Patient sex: M
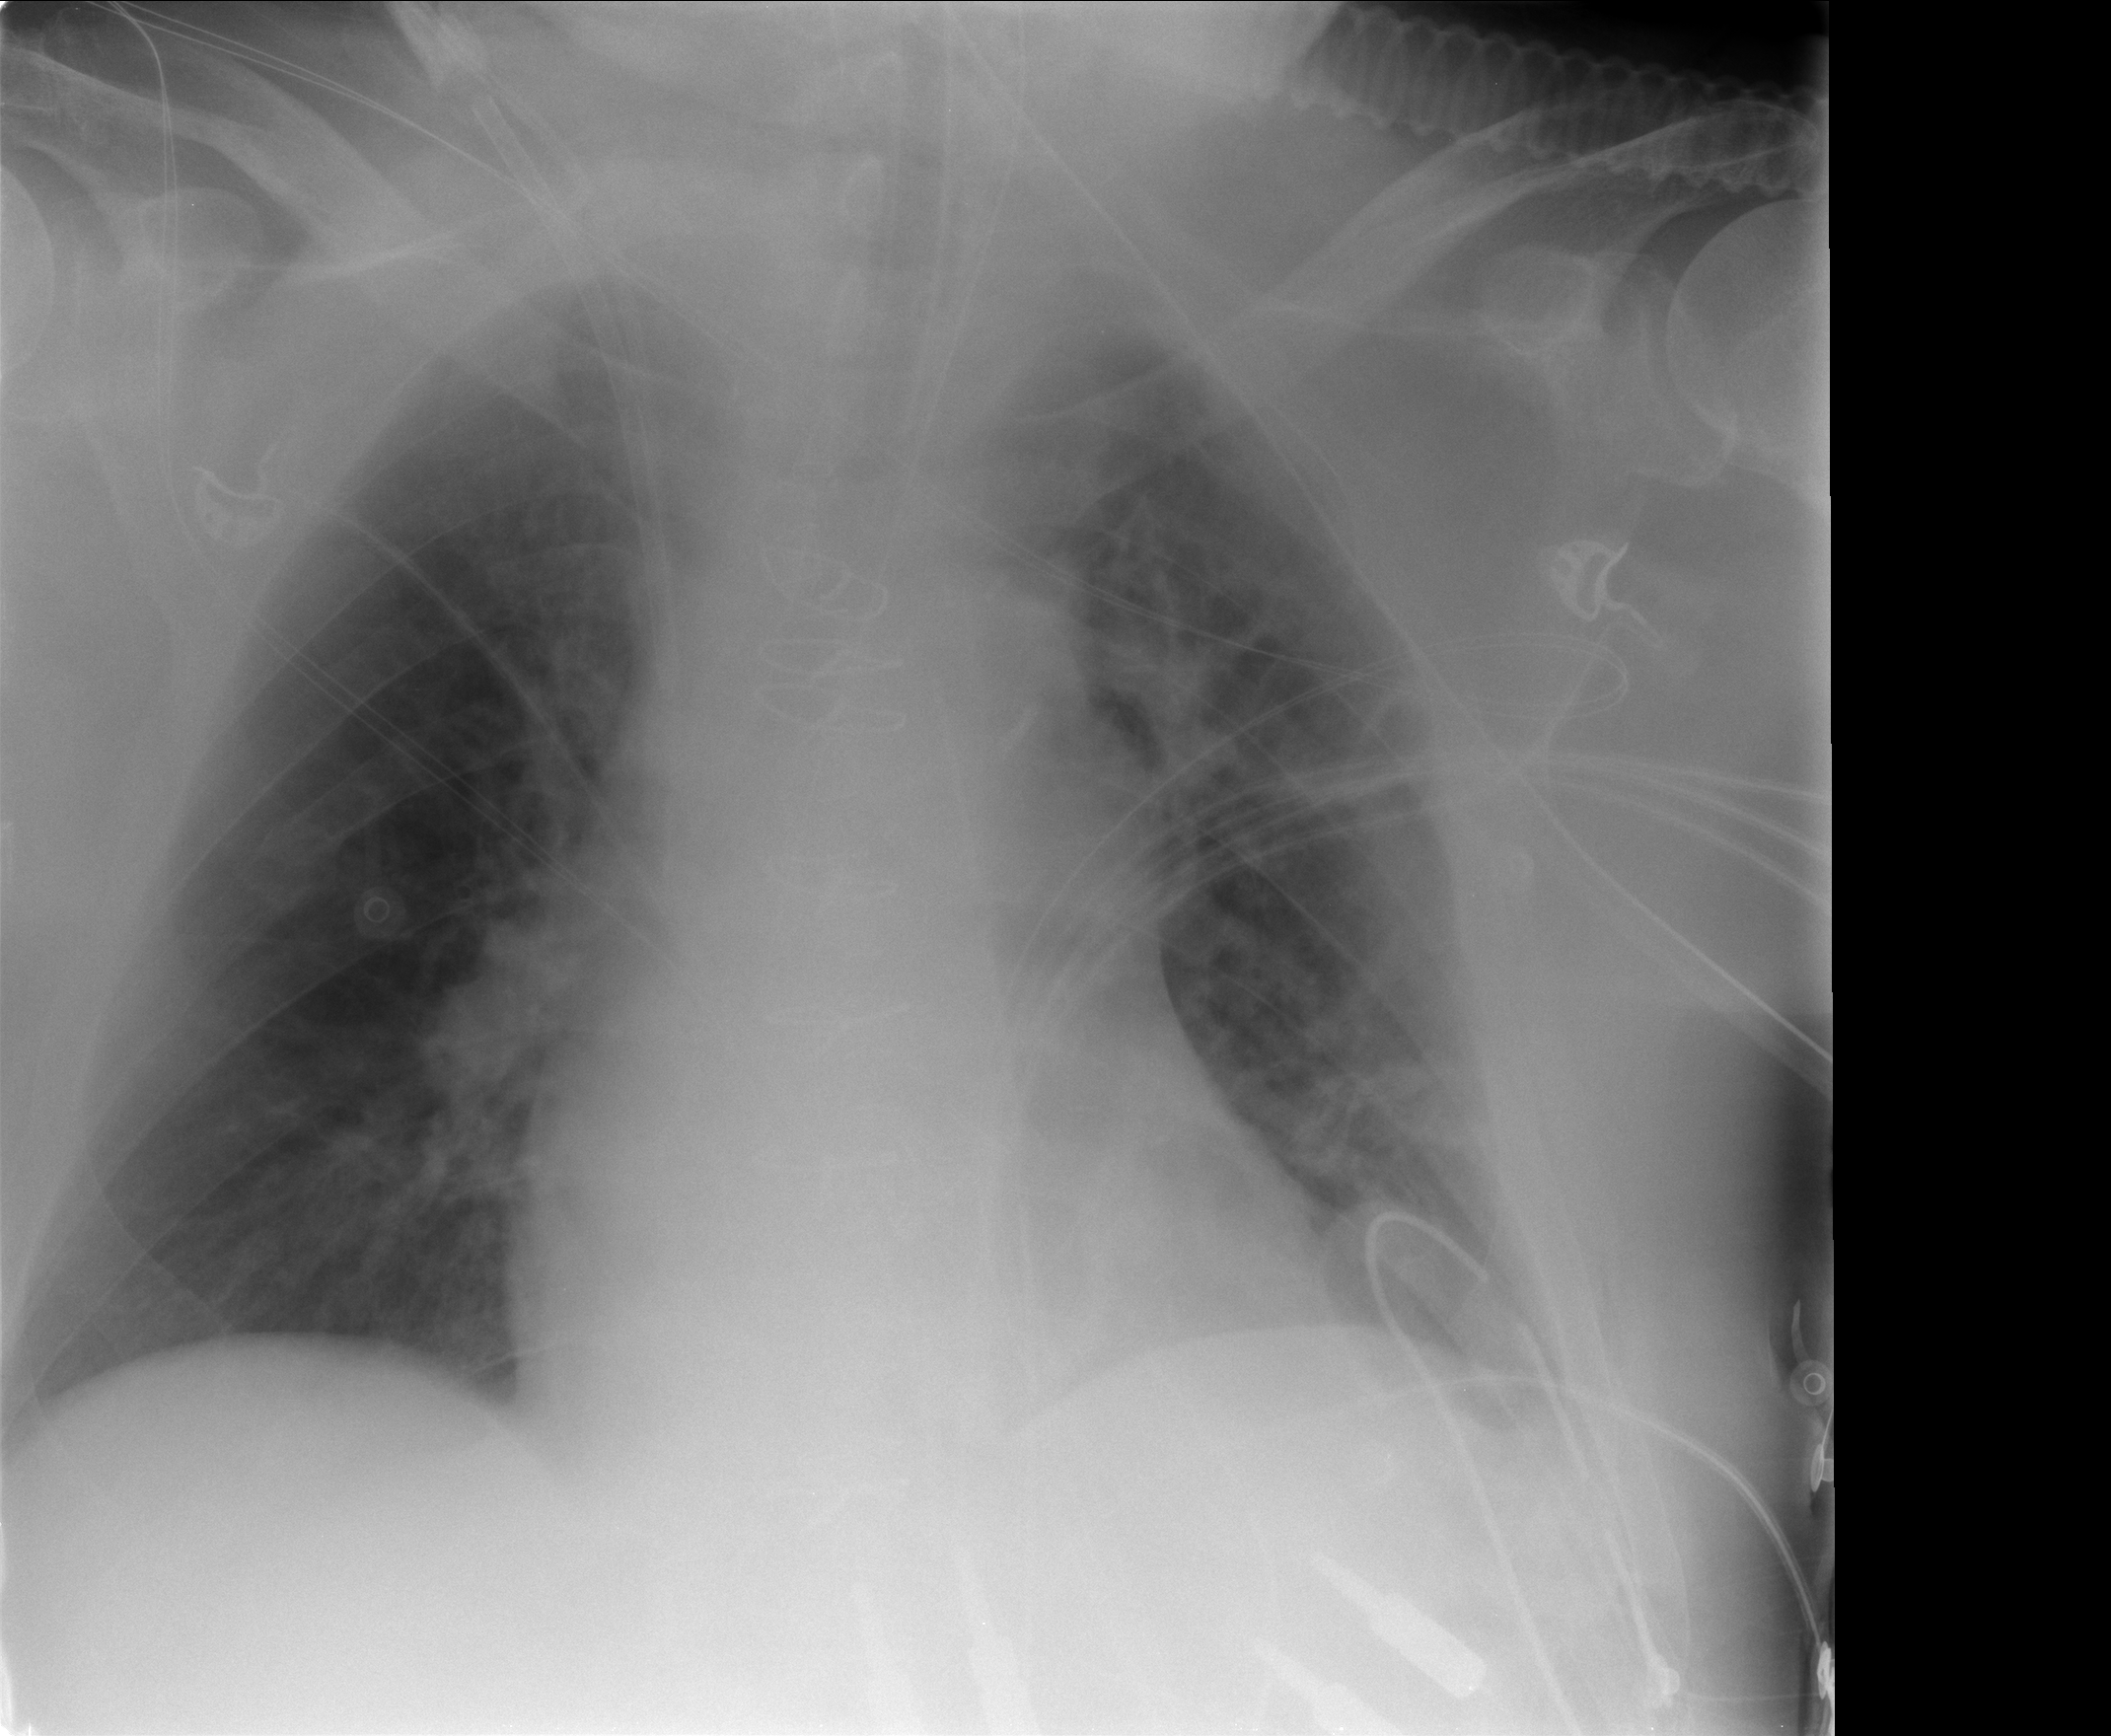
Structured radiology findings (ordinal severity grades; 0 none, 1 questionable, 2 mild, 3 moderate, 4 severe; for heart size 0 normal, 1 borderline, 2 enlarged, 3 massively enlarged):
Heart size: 1
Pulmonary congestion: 2
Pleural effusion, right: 0
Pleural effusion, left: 0
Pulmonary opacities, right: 0
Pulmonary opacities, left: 2
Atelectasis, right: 0
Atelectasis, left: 2